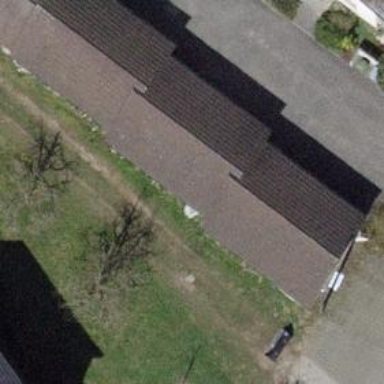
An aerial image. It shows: View of roof of building.